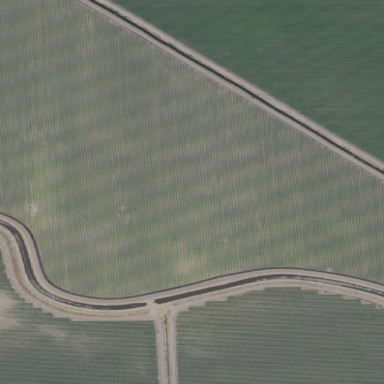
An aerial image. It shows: Farmland with field cropland.